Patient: sex F, age 61
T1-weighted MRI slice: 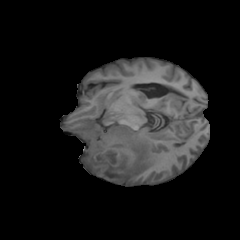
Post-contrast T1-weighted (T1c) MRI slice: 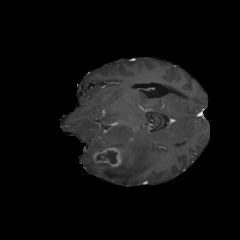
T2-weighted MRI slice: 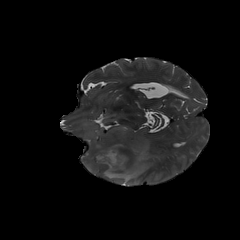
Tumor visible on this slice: yes
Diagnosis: Glioblastoma, IDH-wildtype
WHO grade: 4